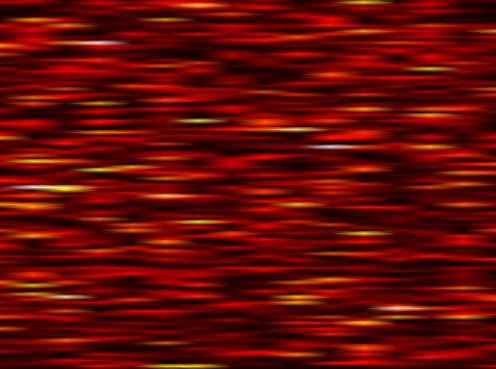
Label: UFMC